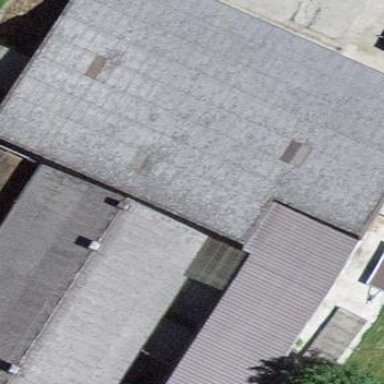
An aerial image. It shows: Rural barn.